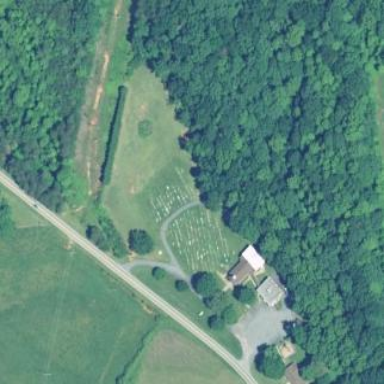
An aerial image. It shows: Cemetery.